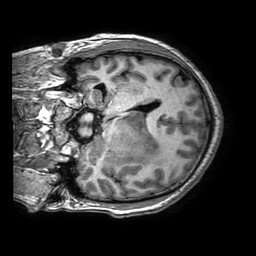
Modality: T1w
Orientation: coronal
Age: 36
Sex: male
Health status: ill
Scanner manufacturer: philips
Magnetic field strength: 3 T
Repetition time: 0.006605 s
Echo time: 0.002955 s